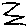
Label: zigzag